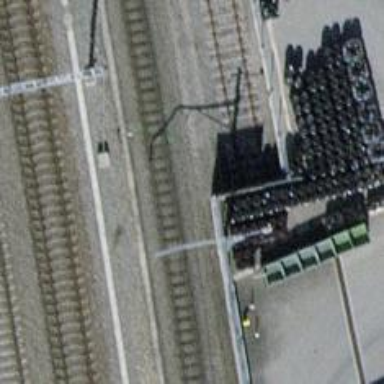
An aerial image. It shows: Railway buffer stop.